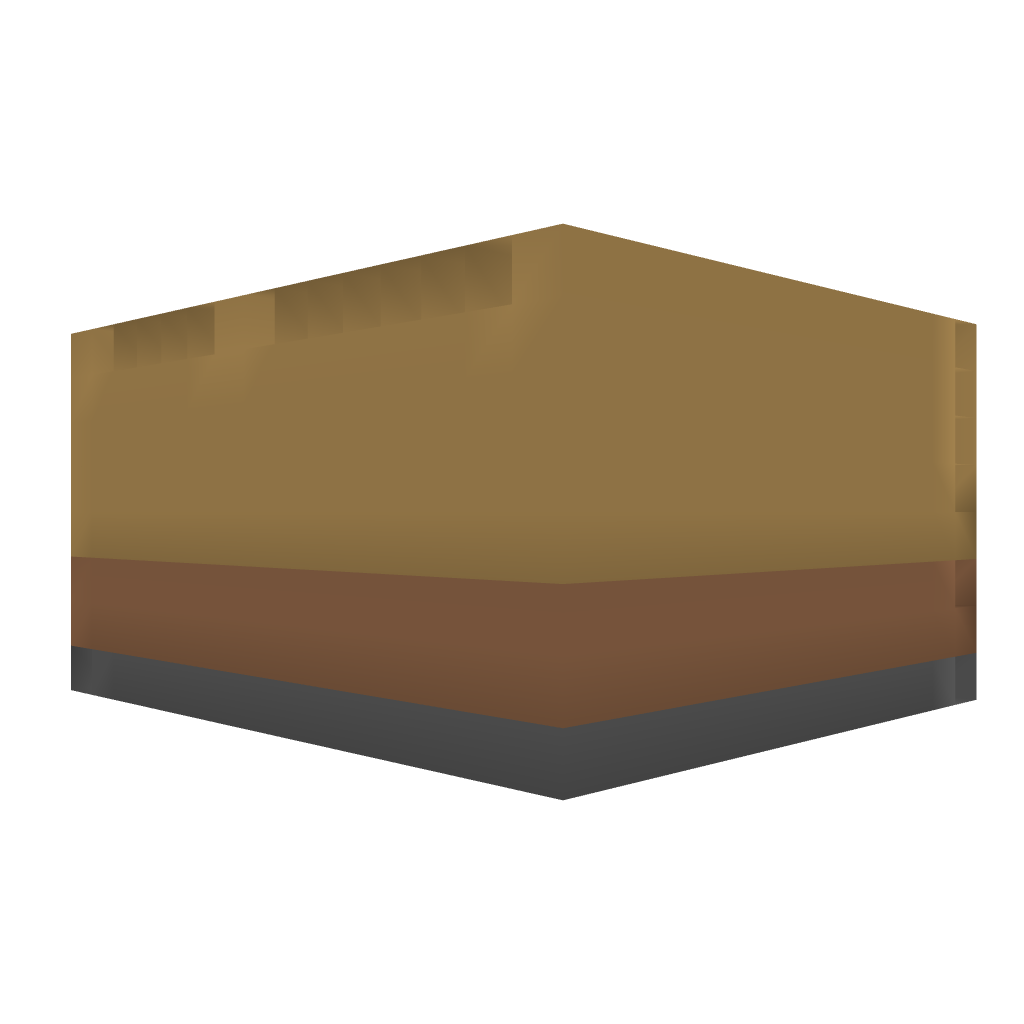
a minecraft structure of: Swimming pool